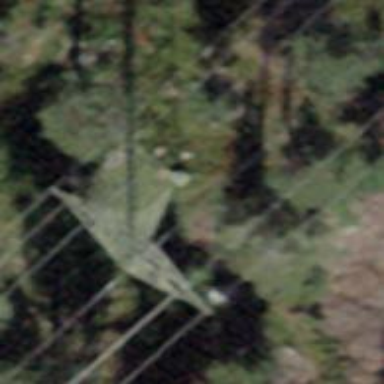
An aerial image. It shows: Power tower.